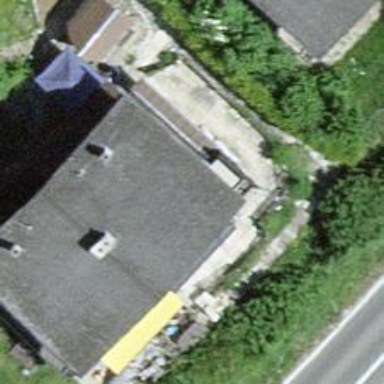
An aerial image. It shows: Simple and straightforward house.